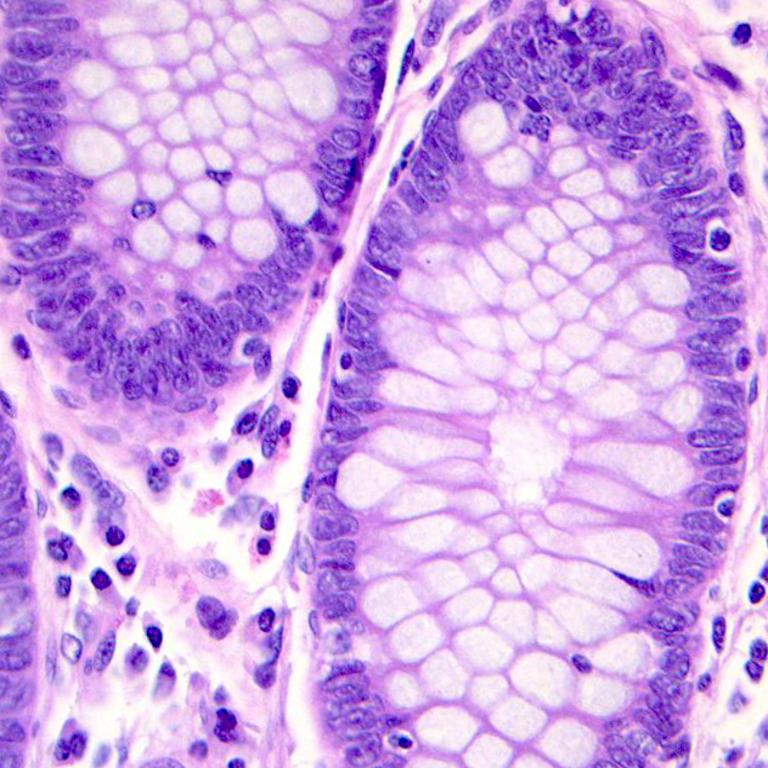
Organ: colon
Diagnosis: benign